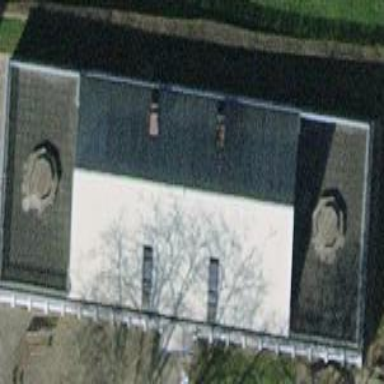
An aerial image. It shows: Kindergarten building.